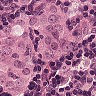
Metastatic tissue present: yes